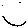
Label: smiley face